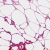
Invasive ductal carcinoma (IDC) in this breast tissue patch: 0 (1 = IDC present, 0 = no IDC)